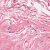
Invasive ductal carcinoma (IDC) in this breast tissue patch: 0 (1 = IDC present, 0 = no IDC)